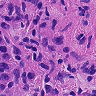
Metastatic tissue present: yes